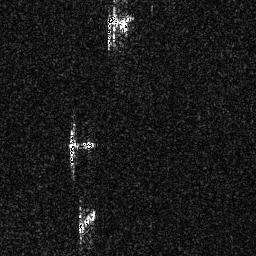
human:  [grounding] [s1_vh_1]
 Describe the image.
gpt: In the satellite image, there is  <ref>1 small ship </ref> <box>[[41, 5, 53, 11, 0]]</box> located at top,  <ref>1 small ship </ref> <box>[[26, 54, 37, 58, 0]]</box> located at center,  <ref>1 small ship </ref> <box>[[30, 80, 37, 91, 0]]</box> located at bottom.